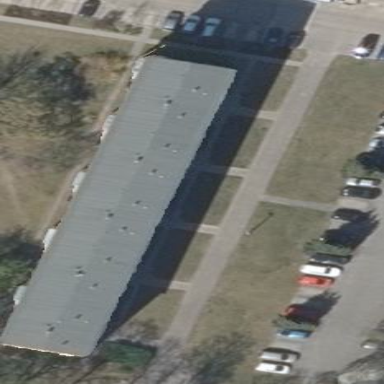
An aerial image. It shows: Building with flat roof made of tar paper.